【题型】选择题　【知识点】平面几何　【难度】easy
如图，已知图中的两个三角形全等，则 $\angle \alpha$ 的度数是（ ）

A. $50^\circ$ \quad
B. $58^\circ$ \quad
C. $60^\circ$ \quad
D. $72^\circ$
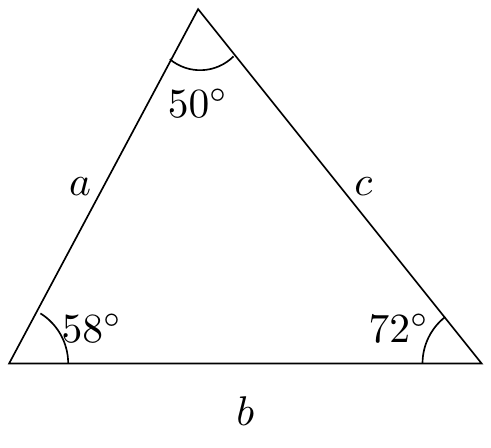
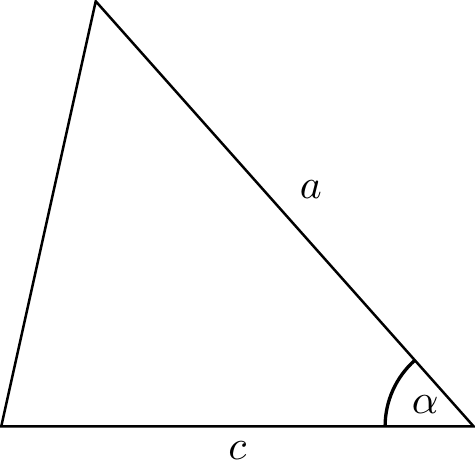
【解答】
解：图中两个三角形全等，

$\therefore \angle \alpha = 50^\circ$，

故选：A．